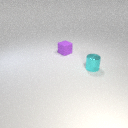
small cyan metal cylinder to the right of small purple rubber cube